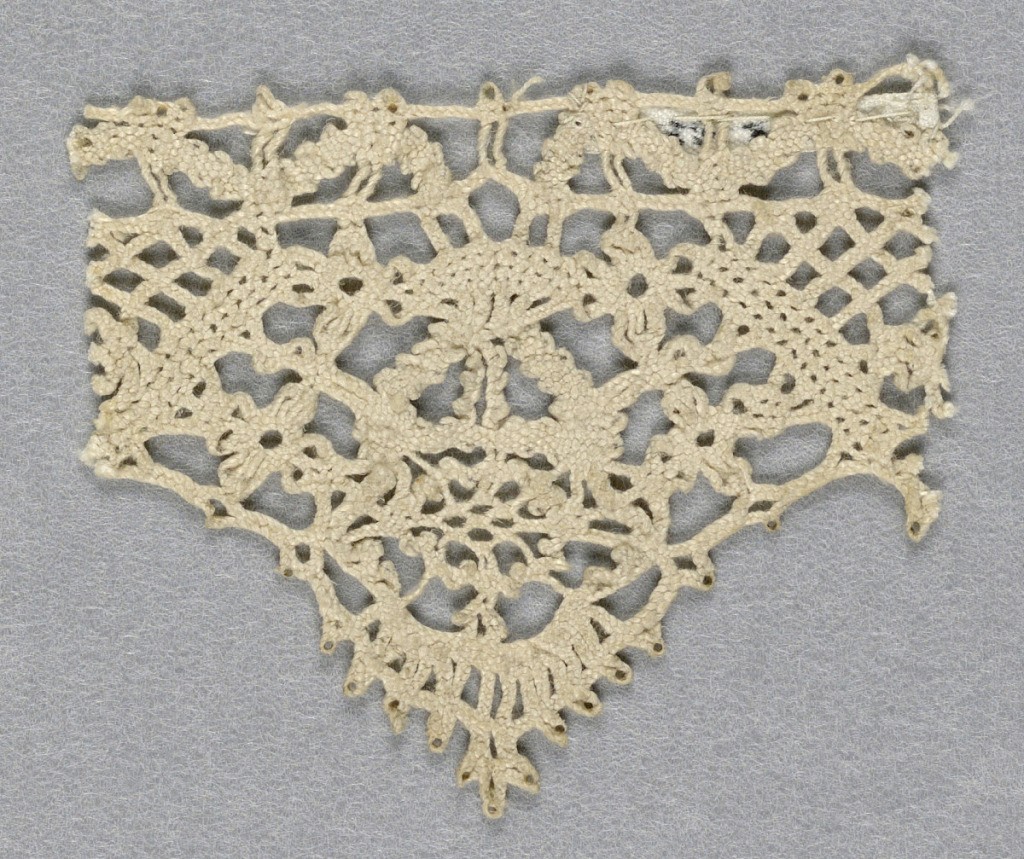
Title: Fragment
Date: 16th century
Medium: linen Technique: bobbin lace, continuous braid like
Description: Pattern of lattice and floral like forms